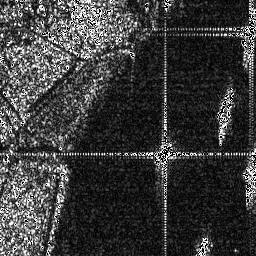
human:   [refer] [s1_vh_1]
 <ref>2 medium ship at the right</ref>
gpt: <box>[[82, 32, 92, 57, 0]], [[93, 58, 99, 81, 0]]</box>